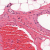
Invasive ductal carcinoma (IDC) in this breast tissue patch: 0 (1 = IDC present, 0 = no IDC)